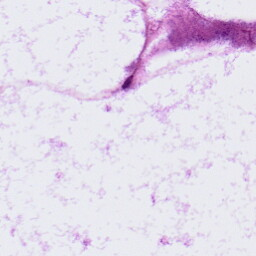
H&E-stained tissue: LymphNode